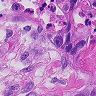
Metastatic tissue present: yes